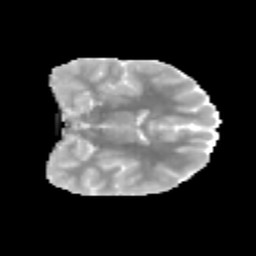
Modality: MD
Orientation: coronal
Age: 13
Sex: male
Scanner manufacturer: siemens
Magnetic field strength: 3 T
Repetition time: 3.8 s
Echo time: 0.07 s